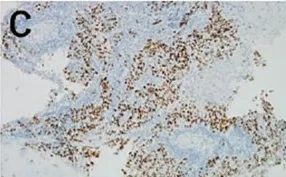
Transbronchiallung biopsy before treatment. (100x, 400x) (C) Tumor cells positive by immunohistochemistry (IHC) for TTF-1.
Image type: pathology (immunostaining)